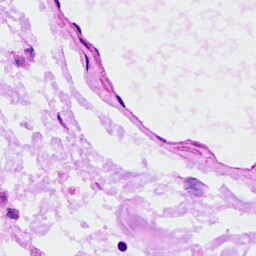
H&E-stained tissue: Ovarian